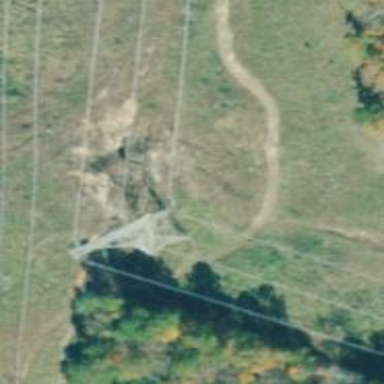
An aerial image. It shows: Lattice structure tower.